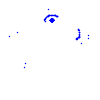
Particle: kaon